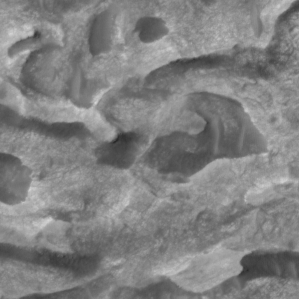
Label: non_frost